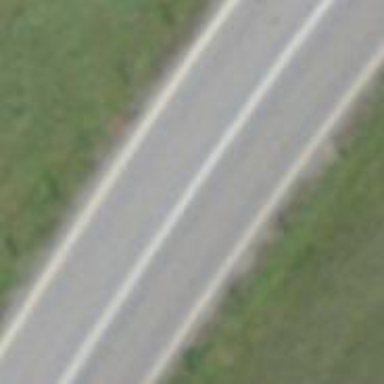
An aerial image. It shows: Primary highway.